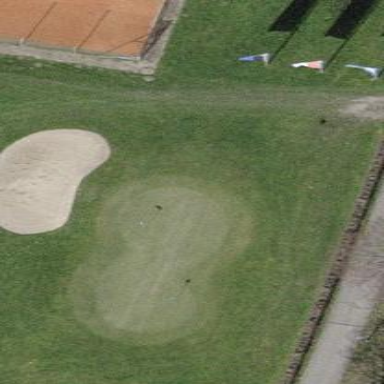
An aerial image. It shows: Golf tee on grassy land.